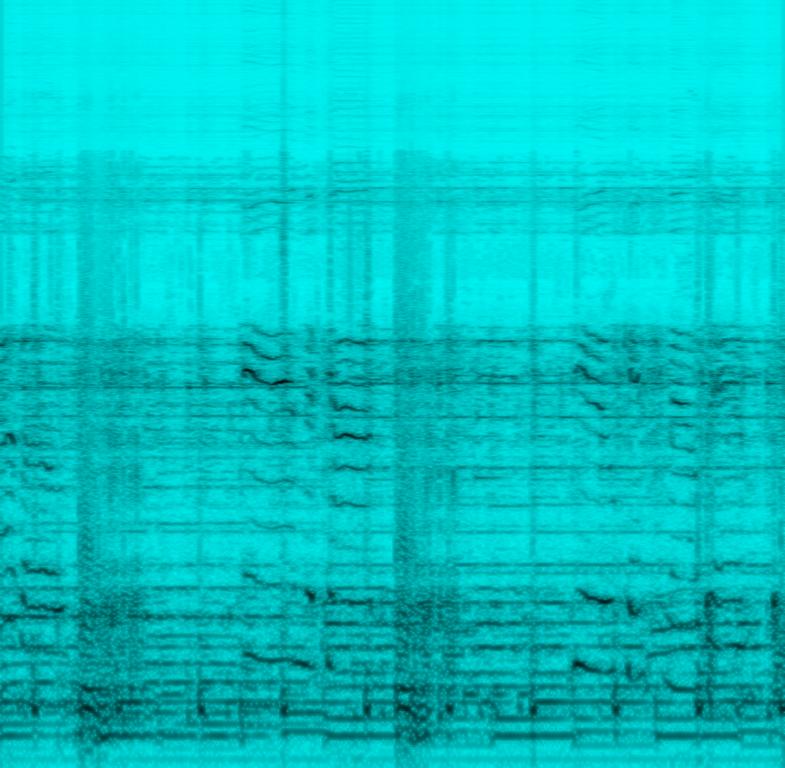
A country-song with guitar, acoustic drums and a almost walking bassline is playing along with a high pitched baby voice singing along to some sound effects/noise samples of some ribbon. This recording is in very poor quality. This song may be playing as a joke to pull off on someone.